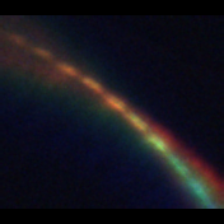
Taxon: Psuedo-nitzschia
Group: Diatoms